Question: I am doing a maya simulator application with openGL, everything is progressing pretty well. Just have only one trouble, i can not calculate 100% accuracy of moving object by mouse.
I'm using the scaling of arrows in 3D coordinates and arrows in the screen coordinates and multiplying it with some scaling to calculate the degree of motion in the x and y direction of the screen coordinates. .
But these calculations do not give high accuracy, the mouse is deviated from the arrow. I need it always on the moving arrows, meaning that the accuracy is almost 100%
Anyone who has ideas or comments on this issue will always be appreciated

This is some code i try:
'''
gluProject((GLdouble)x3DVertex, (GLdouble)y3DVertex, (GLdouble)z3DVertex, modelMatrix, projectMatrix, viewport, &xScreenVertex, &yScreenVertex, &zScreenVertex);
if (axis == 0)
{
gluProject((GLdouble)x3DVertex + 1, (GLdouble)y3DVertex, (GLdouble)z3DVertex, modelMatrix, projectMatrix, viewport, &xScreenArrow, &yScreenArrow, &zScreenArrow);
}
else if (axis == 1)
{
gluProject((GLdouble)x3DVertex, (GLdouble)y3DVertex + 1, (GLdouble)z3DVertex, modelMatrix, projectMatrix, viewport, &xScreenArrow, &yScreenArrow, &zScreenArrow);
}
else
{
gluProject((GLdouble)x3DVertex, (GLdouble)y3DVertex, (GLdouble)z3DVertex + 1, modelMatrix, projectMatrix, viewport, &xScreenArrow, &yScreenArrow, &zScreenArrow);
}
float totalScaleXY = abs(xScreenArrow - xScreenVertex) + abs(yScreenArrow - yScreenVertex);
scaleX = abs(xScreenArrow - xScreenVertex) / totalScaleXY;
scaleY = abs(yScreenArrow - yScreenVertex) / totalScaleXY;
float lengthArrowOnScreen = sqrt(pow((xScreenArrow - xScreenVertex), 2) + pow((yScreenArrow - yScreenVertex), 2));
scale3dAndScreen = 1 / lengthArrowOnScreen;
'''
This is the code I'm testing, it's not very accurate
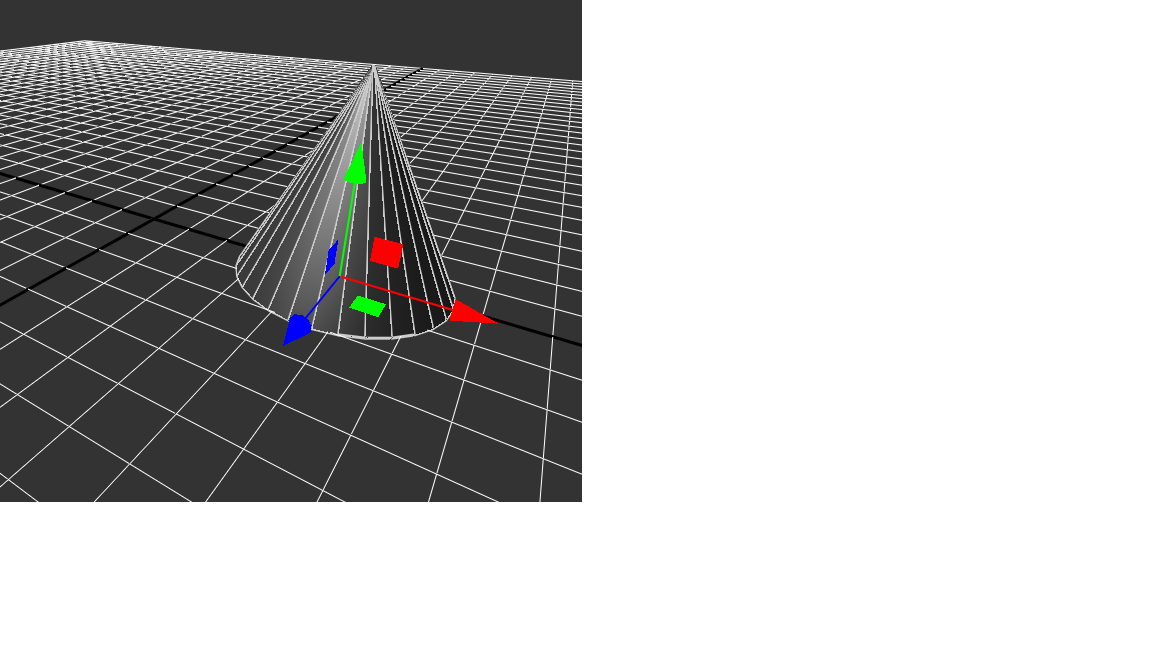
Answer: Here small ugly but very simple example of what I had in mind for this:
'''
//---------------------------------------------------------------------------
#include <vcl.h>
#include <math.h>
#pragma hdrstop
#include "Unit1.h"
#include "gl_simple.h"
//---------------------------------------------------------------------------
#pragma package(smart_init)
#pragma resource "*.dfm"
TForm1 *Form1;
//---------------------------------------------------------------------------
double mview[16],mmodel[16],mproj[16]; // OpenGL matrices
//---------------------------------------------------------------------------
// vector/matrix math
//---------------------------------------------------------------------------
double vector_len(double *a) { return sqrt((a[0]*a[0])+(a[1]*a[1])+(a[2]*a[2])); } // = |vector[3]|
void vector_sub(double *c,double *a,double *b) { for (int i=0;i<3;i++) c[i]=a[i]-b[i]; } // c[3] = a[3] - b[3]
void matrix_mul(double *c,double *a,double *b) // c[4x4] = a[4x4] * b [4x4]
{
double q[16];
q[ 0]=(a[ 0]*b[ 0])+(a[ 1]*b[ 4])+(a[ 2]*b[ 8])+(a[ 3]*b[12]);
q[ 1]=(a[ 0]*b[ 1])+(a[ 1]*b[ 5])+(a[ 2]*b[ 9])+(a[ 3]*b[13]);
q[ 2]=(a[ 0]*b[ 2])+(a[ 1]*b[ 6])+(a[ 2]*b[10])+(a[ 3]*b[14]);
q[ 3]=(a[ 0]*b[ 3])+(a[ 1]*b[ 7])+(a[ 2]*b[11])+(a[ 3]*b[15]);
q[ 4]=(a[ 4]*b[ 0])+(a[ 5]*b[ 4])+(a[ 6]*b[ 8])+(a[ 7]*b[12]);
q[ 5]=(a[ 4]*b[ 1])+(a[ 5]*b[ 5])+(a[ 6]*b[ 9])+(a[ 7]*b[13]);
q[ 6]=(a[ 4]*b[ 2])+(a[ 5]*b[ 6])+(a[ 6]*b[10])+(a[ 7]*b[14]);
q[ 7]=(a[ 4]*b[ 3])+(a[ 5]*b[ 7])+(a[ 6]*b[11])+(a[ 7]*b[15]);
q[ 8]=(a[ 8]*b[ 0])+(a[ 9]*b[ 4])+(a[10]*b[ 8])+(a[11]*b[12]);
q[ 9]=(a[ 8]*b[ 1])+(a[ 9]*b[ 5])+(a[10]*b[ 9])+(a[11]*b[13]);
q[10]=(a[ 8]*b[ 2])+(a[ 9]*b[ 6])+(a[10]*b[10])+(a[11]*b[14]);
q[11]=(a[ 8]*b[ 3])+(a[ 9]*b[ 7])+(a[10]*b[11])+(a[11]*b[15]);
q[12]=(a[12]*b[ 0])+(a[13]*b[ 4])+(a[14]*b[ 8])+(a[15]*b[12]);
q[13]=(a[12]*b[ 1])+(a[13]*b[ 5])+(a[14]*b[ 9])+(a[15]*b[13]);
q[14]=(a[12]*b[ 2])+(a[13]*b[ 6])+(a[14]*b[10])+(a[15]*b[14]);
q[15]=(a[12]*b[ 3])+(a[13]*b[ 7])+(a[14]*b[11])+(a[15]*b[15]);
for(int i=0;i<16;i++) c[i]=q[i];
}
void matrix_mul_vector(double *c,double *a,double *b) // c[3] = a[4x4] * (b[3],1)
{
double q[3];
q[0]=(a[ 0]*b[0])+(a[ 4]*b[1])+(a[ 8]*b[2])+(a[12]);
q[1]=(a[ 1]*b[0])+(a[ 5]*b[1])+(a[ 9]*b[2])+(a[13]);
q[2]=(a[ 2]*b[0])+(a[ 6]*b[1])+(a[10]*b[2])+(a[14]);
for(int i=0;i<3;i++) c[i]=q[i];
}
//---------------------------------------------------------------------------
class DragDrop3D // arrow translation controls (you need one for each objet)
{
public:
double *mm; // model matrix
double *mv; // view matrix
double *mp; // projection matrix
double o[3]; // start point
double l[3]; // length of the arrows
double a,b; // size of the arrow head a length, b width/2
int sel; // selected axis
DragDrop3D()
{
mm=NULL; mv=NULL; mp=NULL;
o[0]=-1.0; l[0]=3.5; a=0.5;
o[1]=-1.0; l[1]=3.5; b=0.25;
o[2]=-1.0; l[2]=3.5; sel=-1;
}
DragDrop3D(DragDrop3D& a) { *this=a; }
~DragDrop3D() {}
DragDrop3D* operator = (const DragDrop3D *a) { *this=*a; return this; }
//DragDrop3D* operator = (const DragDrop3D &a) { ...copy... return this; }
void project(double *scr,double *mmvp,double *obj) // obj -> scr
{
matrix_mul_vector(scr,mmvp,obj);
if (fabs(scr[2])>1e-10) scr[2]=1.0/scr[2]; else scr[2]=0.0;
scr[0]*=scr[2];
scr[1]*=scr[2];
}
void draw() // render arrows
{
int e;
double ang,dang=2.0*M_PI/36.0,u0,u1,v0,v1,q=1.0/sqrt((a*a)+(b*b));
// axis lines
glBegin(GL_LINES);
glColor3f(1.0,0.0,0.0); glVertex3dv(o); glVertex3d(o[0]+l[0],o[1],o[2]);
glColor3f(0.0,1.0,0.0); glVertex3dv(o); glVertex3d(o[0],o[1]+l[1],o[2]);
glColor3f(0.0,0.0,1.0); glVertex3dv(o); glVertex3d(o[0],o[1],o[2]+l[2]);
glEnd();
// cones
glBegin(GL_TRIANGLES);
u1=b*cos(-dang);
v1=b*sin(-dang);
for (e=1,ang=0.0;e;ang+=dang)
{
if (ang>=2.0*M_PI) { ang=2.0*M_PI; e=0; }
u0=u1; u1=b*cos(ang);
v0=v1; v1=b*sin(ang);
// X
if (sel==0) glColor3f(1.0,0.0,0.0); else glColor3f(0.5,0.1,0.1);
glNormal3f(a*q,(u0+u1)*0.5*q,(v0+v1)*0.5*q);
glVertex3d(o[0]+l[0] ,o[1] ,o[2] );
glVertex3d(o[0]+l[0]-a,o[1]+u0,o[2]+v0);
glVertex3d(o[0]+l[0]-a,o[1]+u1,o[2]+v1);
glNormal3f(-1.0,0.0,0.0);
glVertex3d(o[0]+l[0]-a,o[1],o[2]);
glVertex3d(o[0]+l[0]-a,o[1]+u1,o[2]+v1);
glVertex3d(o[0]+l[0]-a,o[1]+u0,o[2]+v0);
// Y
if (sel==1) glColor3f(0.0,1.0,0.0); else glColor3f(0.1,0.5,0.1);
glNormal3f((u0+u1)*0.5*q,a*q,(v0+v1)*0.5*q);
glVertex3d(o[0] ,o[1]+l[1] ,o[2] );
glVertex3d(o[0]+u1,o[1]+l[1]-a,o[2]+v1);
glVertex3d(o[0]+u0,o[1]+l[1]-a,o[2]+v0);
glNormal3f(0.0,-1.0,0.0);
glVertex3d(o[0] ,o[1]+l[1]-a,o[2] );
glVertex3d(o[0]+u0,o[1]+l[1]-a,o[2]+v0);
glVertex3d(o[0]+u1,o[1]+l[1]-a,o[2]+v1);
// Z
if (sel==2) glColor3f(0.0,0.0,1.0); else glColor3f(0.1,0.1,0.5);
glNormal3f((v0+v1)*0.5*q,(u0+u1)*0.5*q,a*q);
glVertex3d(o[0] ,o[1] ,o[2]+l[2] );
glVertex3d(o[0]+v1,o[1]+u1,o[2]+l[2]-a);
glVertex3d(o[0]+v0,o[1]+u0,o[2]+l[2]-a);
glNormal3f(0.0,0.0,-1.0);
glVertex3d(o[0] ,o[1] ,o[2]+l[2]-a);
glVertex3d(o[0]+v0,o[1]+u0,o[2]+l[2]-a);
glVertex3d(o[0]+v1,o[1]+u1,o[2]+l[2]-a);
}
glEnd();
}
bool mouse(double mx,double my,TShiftState sh) // handle mouse events return if redraw is needed
{
if ((mm==NULL)||(mv==NULL)||(mp==NULL)) return false;
int ql; double p[3],mmvp[16]; bool _redraw=false;
// MVP = M*V*P
matrix_mul(mmvp,mm,mv);
matrix_mul(mmvp,mmvp,mp);
// convert screen coords to <-1,+1> GL NDC
mx= (2.0*mx/double(xs))-1.0;
my=1.0-(2.0*my/double(ys)) ;
// mouse left button state (last,actual)
ql=sh.Contains(ssLeft);
// select (no mouse button)
if (!ql)
{
int sel0=sel; sel=-1;
// arrowhead center screen x,y distance to mouse select if close
p[0]=o[0]+l[0]-0.5*a; p[1]=o[1]; p[2]=o[2]; project(p,mmvp,p); p[0]-=mx; p[1]-=my; p[2]=0.0; if (vector_len(p)<=0.5*b) sel=0; // X
p[1]=o[1]+l[1]-0.5*a; p[0]=o[0]; p[2]=o[2]; project(p,mmvp,p); p[0]-=mx; p[1]-=my; p[2]=0.0; if (vector_len(p)<=0.5*b) sel=1; // Y
p[2]=o[2]+l[2]-0.5*a; p[1]=o[1]; p[0]=o[0]; project(p,mmvp,p); p[0]-=mx; p[1]-=my; p[2]=0.0; if (vector_len(p)<=0.5*b) sel=2; // Z
_redraw=(sel0!=sel);
}
// drag arrowhead center into mouse position (active button)
if ((ql)&&(sel>=0)&&(sel<3))
{
int i;
double len0,len;
double p0[3],dp[3]={0.0,0.0,0.0},t,dt,q[3]={mx,my,0.0};
// selected arrowhead position,direction
for (i=0;i<3;i++) p0[i]=o[i];
p0[sel]+=l[sel]-0.5*a;
dp[sel]=1.0;
// "closest" intersection between axis/mouse_ray
for (len0=-1.0,t=0.0,dt=1.0;fabs(dt)>1e-5;t+=dt)
{
// position on axis p(t) = p0 + t*dp
for (i=0;i<3;i++) p[i]=p0[i]+(t*dp[i]);
// len = distance to mouse
project(p,mmvp,p);
vector_sub(p,p,q); p[2]=0.0;
len=vector_len(p);
// handle iteration step
if (len0<-0.5) len0=len;
if (len>len0) dt=-0.1*dt;
len0=len;
}
// translate by t
double m[16]=
{
1.0,0.0,0.0,0.0,
0.0,1.0,0.0,0.0,
0.0,0.0,1.0,0.0,
0.0,0.0,0.0,1.0,
};
m[12+sel]=t;
matrix_mul(mm,m,mm);
_redraw=true;
}
return _redraw;
}
};
//---------------------------------------------------------------------------
DragDrop3D ctrl; // I got single cube so single arrow drag drop control suffice
//---------------------------------------------------------------------------
void gl_draw() // main rendering code
{
glClear(GL_COLOR_BUFFER_BIT | GL_DEPTH_BUFFER_BIT);
glEnable(GL_CULL_FACE);
glEnable(GL_LIGHTING);
glEnable(GL_LIGHT0);
glEnable(GL_COLOR_MATERIAL);
// init
static bool _init=true;
if (_init)
{
_init=false;
// M,V init matrices
glMatrixMode(GL_MODELVIEW);
glPushMatrix();
glLoadIdentity();
glTranslated(0.0,0.0,-25.0);
glGetDoublev(GL_MODELVIEW_MATRIX,mview);
glLoadIdentity();
glTranslated(-2.0,-1.0,-1.0);
glRotated(-35.0,0.0,1.0,0.0);
glGetDoublev(GL_MODELVIEW_MATRIX,mmodel);
glPopMatrix();
// matrices -> ctrl
glGetDoublev(GL_PROJECTION_MATRIX,mproj);
ctrl.mp=mproj;
ctrl.mv=mview;
ctrl.mm=mmodel;
}
// matrices -> OpenGL
glMatrixMode(GL_MODELVIEW);
glLoadMatrixd(mview);
glMultMatrixd(mmodel);
// draw VAO cube
ctrl.draw();
vao_draw(); // here render your object instead
glFlush();
SwapBuffers(hdc);
}
//---------------------------------------------------------------------------
__fastcall TForm1::TForm1(TComponent* Owner):TForm(Owner)
{
// application init
gl_init(Handle);
vao_init();
}
//---------------------------------------------------------------------------
void __fastcall TForm1::FormDestroy(TObject *Sender)
{
// application exit
gl_exit();
vao_exit();
}
//---------------------------------------------------------------------------
void __fastcall TForm1::FormResize(TObject *Sender)
{
// window resize
gl_resize(ClientWidth,ClientHeight);
}
//---------------------------------------------------------------------------
void __fastcall TForm1::FormPaint(TObject *Sender)
{
// window repaint
gl_draw();
}
//---------------------------------------------------------------------------
void __fastcall TForm1::FormMouseWheel(TObject *Sender, TShiftState Shift, int WheelDelta, TPoint &MousePos, bool &Handled)
{
// mouse wheel translates camera (like zoom)
GLfloat dz=2.0;
if (WheelDelta<0) dz=-dz;
glMatrixMode(GL_MODELVIEW);
glPushMatrix();
glLoadMatrixd(mview);
glTranslatef(0,0,dz);
glGetDoublev(GL_MODELVIEW_MATRIX,mview);
glPopMatrix();
gl_draw();
}
//---------------------------------------------------------------------------
// mouse events
void __fastcall TForm1::FormMouseDown(TObject *Sender, TMouseButton Button,TShiftState Shift, int X, int Y) { if (ctrl.mouse(X,Y,Shift)) gl_draw(); }
void __fastcall TForm1::FormMouseUp(TObject *Sender, TMouseButton Button,TShiftState Shift, int X, int Y) { if (ctrl.mouse(X,Y,Shift)) gl_draw(); }
void __fastcall TForm1::FormMouseMove(TObject *Sender, TShiftState Shift, int X, int Y) { if (ctrl.mouse(X,Y,Shift)) gl_draw(); }
//---------------------------------------------------------------------------
'''
It is based on this: <URL> where you will find more info and the 'gl_simple.h' I am using for this. The code is based so ignore the stuff and port the events to your kind of programming.
The program is using just (appart of the VAO/VBO cube representing my object) so it does not need anything apart 'math.h' for 'sin,cos,fabs' functions.
The idea is to have one control 'DragDrop3D' object per each controlable object in the world/scene. Init each first and then call 'mouse' for each on every mouse event and redraw if needed.
Here small preview:
<URL>
Sadly my capture does not catch mouse cursor but it matches the movement exactly.
I was too lazy to compute the intersection between axises directly instead I iterate to find closest match (that 'for' loop with 'dt'). That part could be replaced by intersection equation.
The axises are bounded to the x,y,z axises of the object coordinate system ('mm,mmodel').
For more objects you should also add locks so only one object can be selected ...
see related:
- <URL>